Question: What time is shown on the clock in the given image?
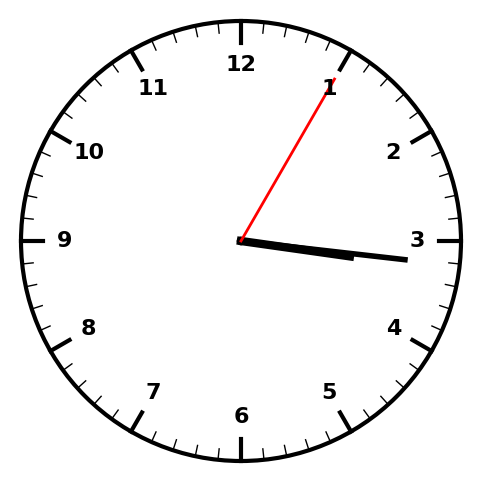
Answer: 03:16:05